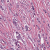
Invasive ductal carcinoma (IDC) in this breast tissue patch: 1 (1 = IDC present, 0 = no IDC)